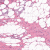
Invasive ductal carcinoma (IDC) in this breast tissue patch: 0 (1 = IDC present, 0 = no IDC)